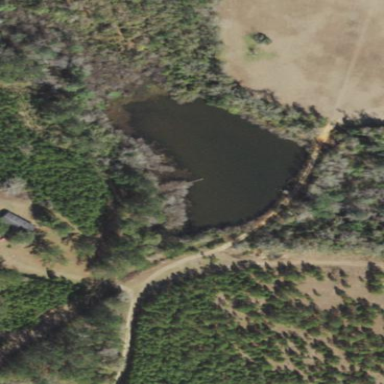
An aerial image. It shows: Reservoir of natural water.